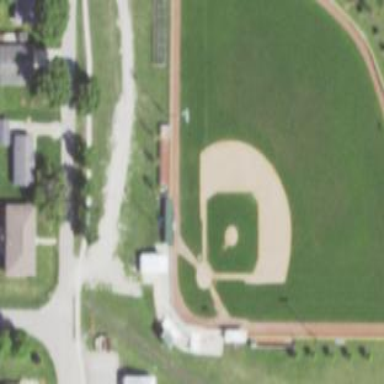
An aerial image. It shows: Baseball pitch for leisure and sports activities.